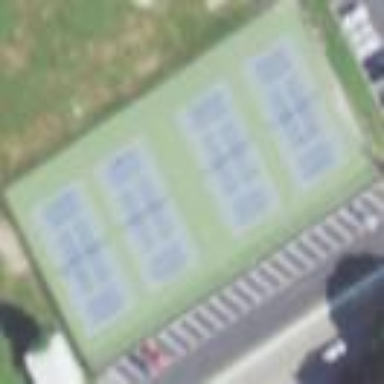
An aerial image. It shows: Tennis court in leisure pitch.